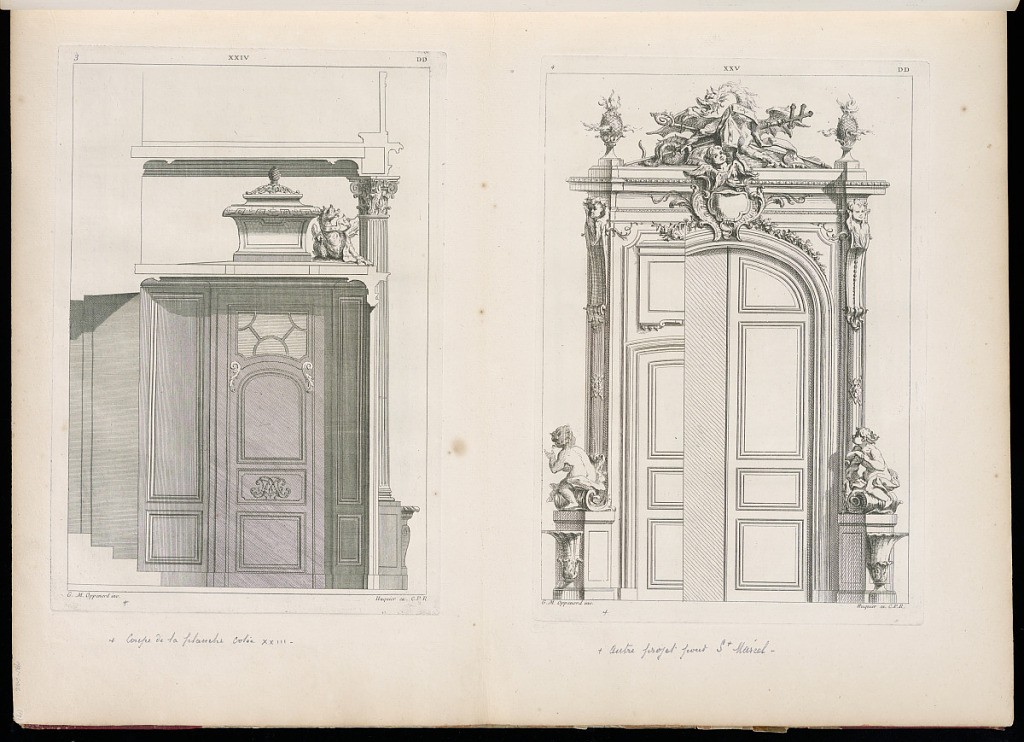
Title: Porch Design Cross Section
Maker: Gilles-Marie Oppenord, French, 1672–1742
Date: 1749-1761
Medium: Etching and engraving on laid paper
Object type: Bound print
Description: Page with two plates printed next to one another. The left plate features a cross section of a porch with a single door. The arched door is carved with a monogram; above the door is a carved dragon, and to the right of the cross section is a fluted column with a Corinthian capital. The right plate is a split design of a doorway, with variations on the shape of the entryway. At the pediment is a large carved trophy with a dragon and scepters. Both plates are signed and numbered.